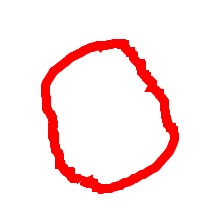
Shape: circle